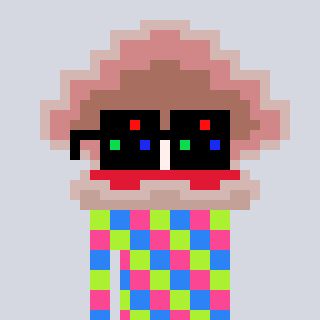
a pixel art character with square black sunglasses, a oyster-shaped head and a red-colored body on a cool background